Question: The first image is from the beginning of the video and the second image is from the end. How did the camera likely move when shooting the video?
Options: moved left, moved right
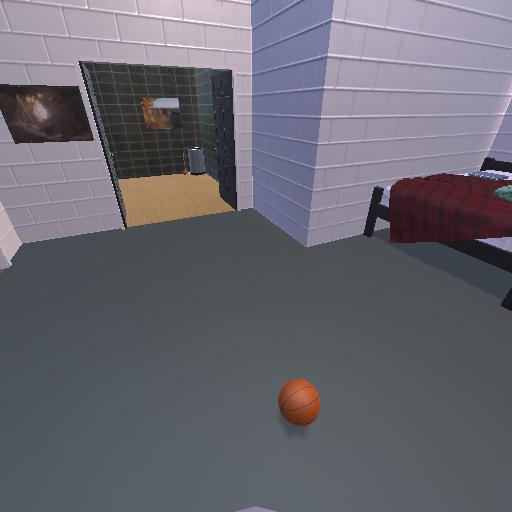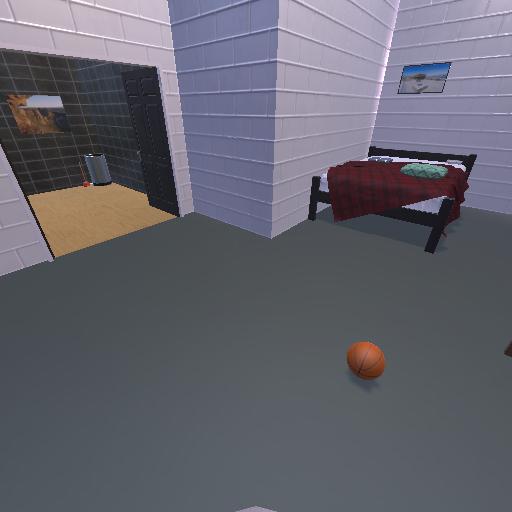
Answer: moved left